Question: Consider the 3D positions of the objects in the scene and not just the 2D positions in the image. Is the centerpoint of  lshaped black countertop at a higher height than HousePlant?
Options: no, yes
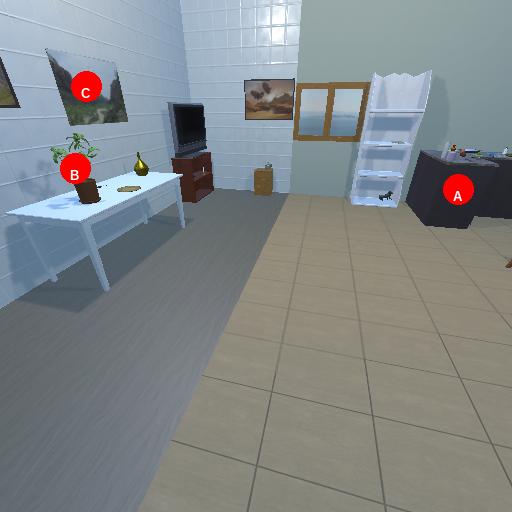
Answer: no